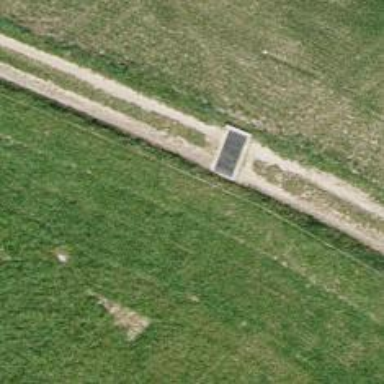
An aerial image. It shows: Cattle grid barrier.